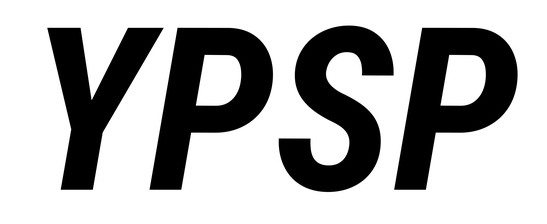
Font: Roboto-Italic_Condensed_Bold_Italic